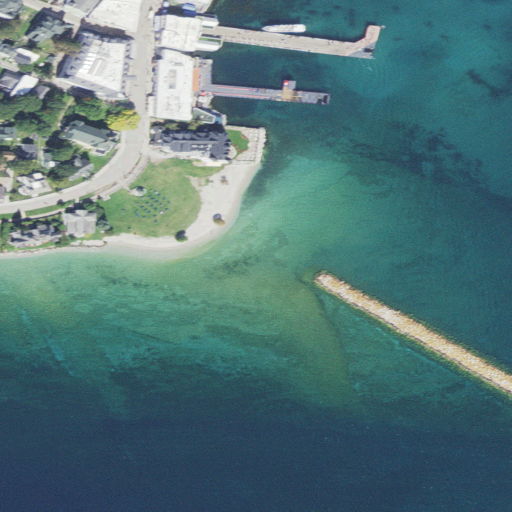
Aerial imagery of cape in Michigan named Biddle Point containing open water, medium intensity development, high intensity development, barren land, low intensity development, mixed forest, open development, and grassland